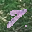
Label: 7